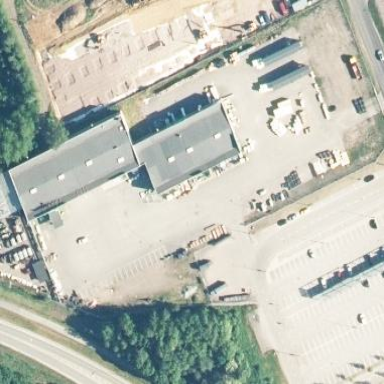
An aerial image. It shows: Retail building that houses garden center.